Field crop: tomato
Growth stage: 2
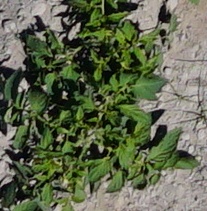
Species: tomato